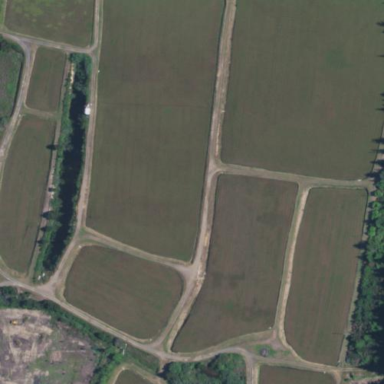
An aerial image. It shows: Farmland where cranberries are grown.